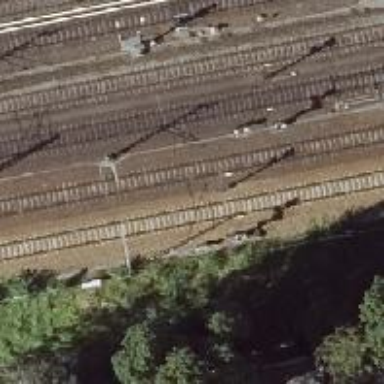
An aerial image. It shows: Railway signal.